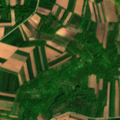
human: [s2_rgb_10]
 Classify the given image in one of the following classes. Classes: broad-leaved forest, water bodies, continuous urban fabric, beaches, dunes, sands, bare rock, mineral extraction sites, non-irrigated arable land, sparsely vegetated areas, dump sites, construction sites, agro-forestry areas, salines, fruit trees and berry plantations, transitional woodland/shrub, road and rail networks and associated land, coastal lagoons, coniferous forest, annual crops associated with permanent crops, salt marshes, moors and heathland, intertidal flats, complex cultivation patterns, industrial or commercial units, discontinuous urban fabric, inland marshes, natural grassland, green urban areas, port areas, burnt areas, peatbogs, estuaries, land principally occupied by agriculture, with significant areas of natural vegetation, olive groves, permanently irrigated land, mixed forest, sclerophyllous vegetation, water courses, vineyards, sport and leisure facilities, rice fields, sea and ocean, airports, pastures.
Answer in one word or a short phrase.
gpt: non-irrigated arable land, land principally occupied by agriculture, with significant areas of natural vegetation, broad-leaved forest, transitional woodland/shrub